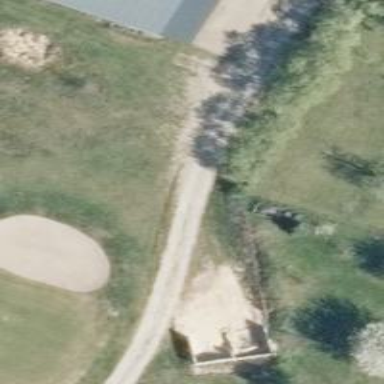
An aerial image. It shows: Track with ground surface of grade5. It is used for golf cart.